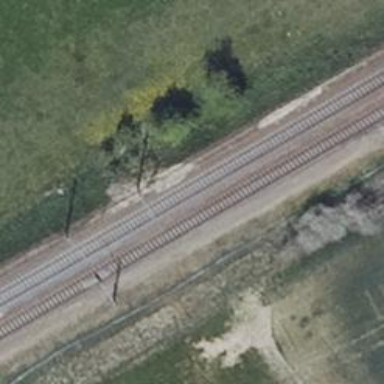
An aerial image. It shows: Railway signal.